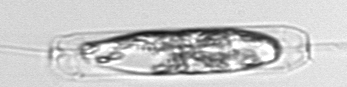
Label: Ditylum_brightwellii